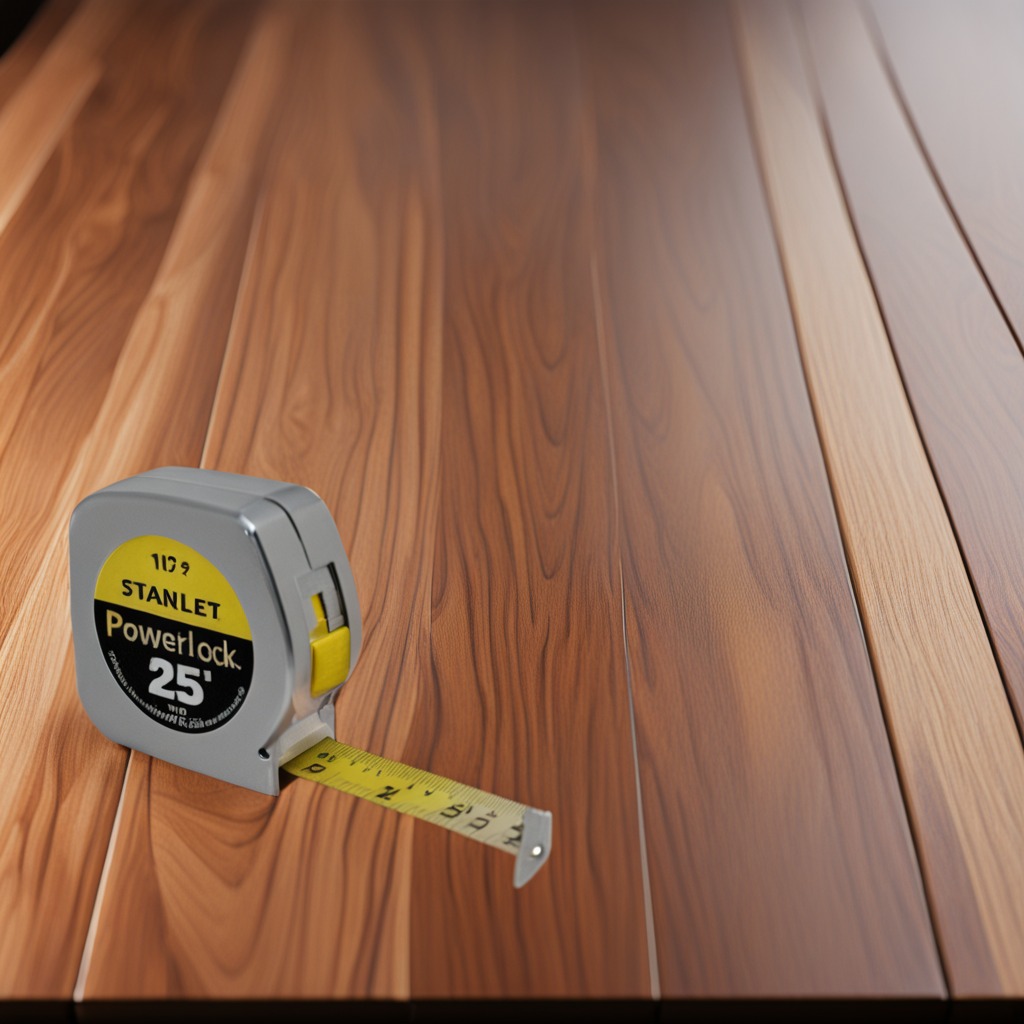
A measuring tape is lying on the wooden table in a carpentry studio with rich wood textures and side lighting.